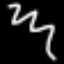
Label: squiggle